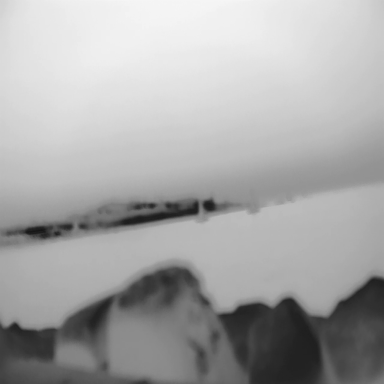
There are two sailboats in the infrared image.